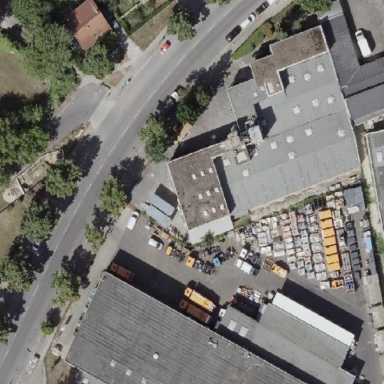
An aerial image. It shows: Industrial building.